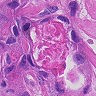
Metastatic tissue present: yes